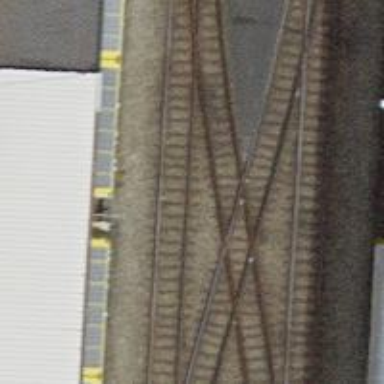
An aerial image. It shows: Railway crossing.